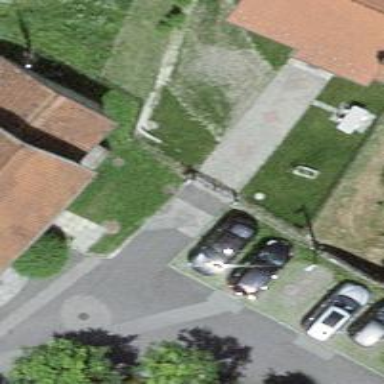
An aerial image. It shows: Parking area with grass paver surface.